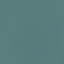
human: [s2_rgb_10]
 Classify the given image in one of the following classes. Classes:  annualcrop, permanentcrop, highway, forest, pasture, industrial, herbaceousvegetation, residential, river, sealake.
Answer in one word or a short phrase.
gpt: SeaLake